Interaction volume radius: 5 \u00c5
Interaction volume height: 20 \u00c5
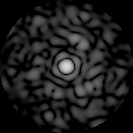
Disorder parameter: 0.8761